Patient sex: M
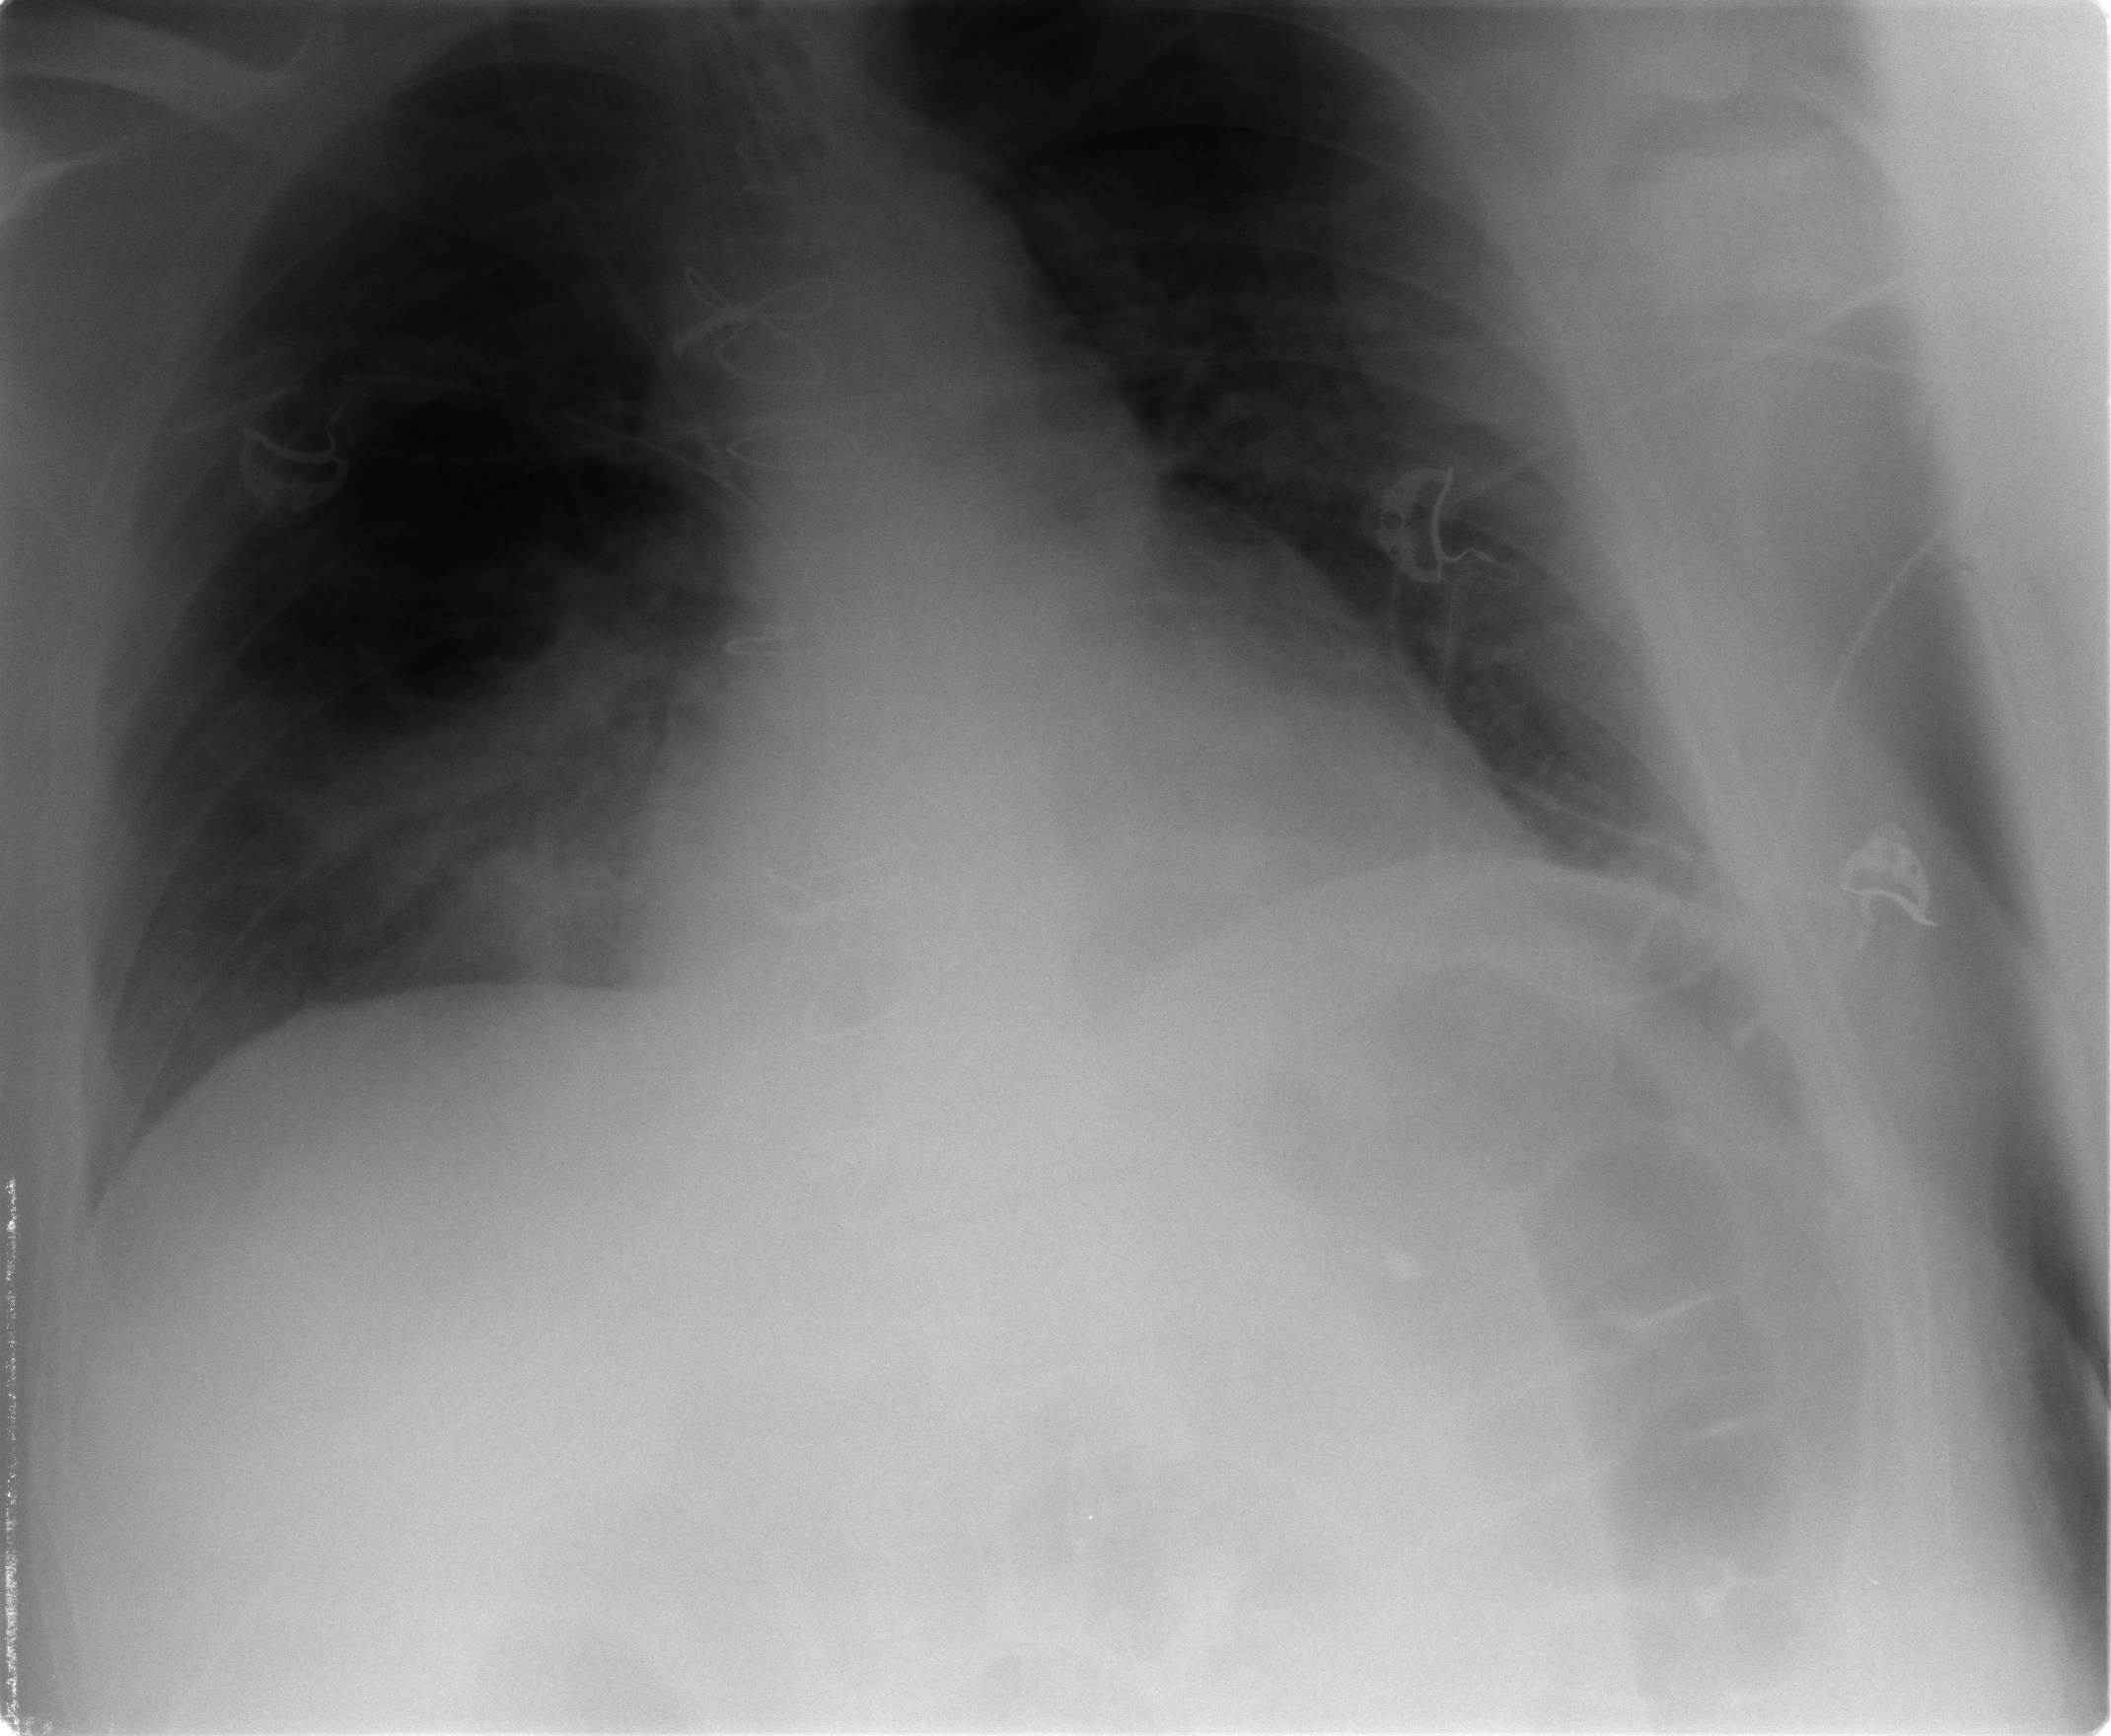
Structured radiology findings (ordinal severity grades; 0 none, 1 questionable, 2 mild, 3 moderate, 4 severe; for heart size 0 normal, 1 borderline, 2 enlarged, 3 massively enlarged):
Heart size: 0
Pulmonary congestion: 3
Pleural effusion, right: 1
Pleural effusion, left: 0
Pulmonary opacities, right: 2
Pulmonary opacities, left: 0
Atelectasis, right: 2
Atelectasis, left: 1